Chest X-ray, PA view. Patient: 42 years old, sex F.
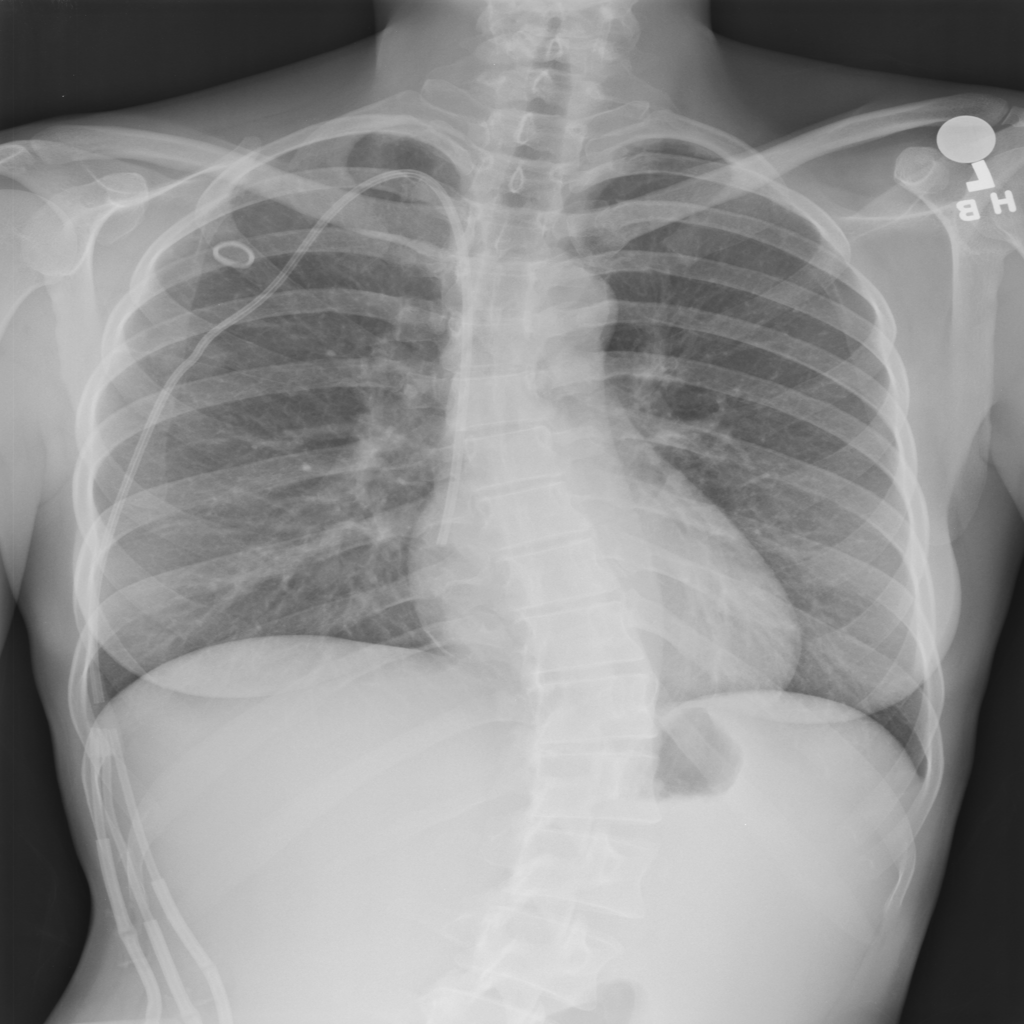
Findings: No Finding